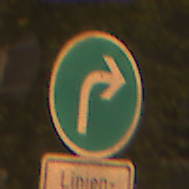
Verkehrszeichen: VorgeschriebeneFahrtrichtungRechts
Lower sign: BesondereFahrzeugeUndTransportgueter2
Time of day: Night
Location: Outdoor (Urban)
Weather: Clear
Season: NotSpecified
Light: Artificial